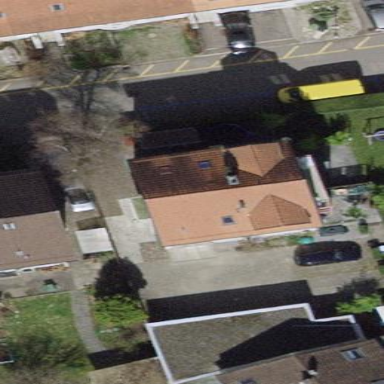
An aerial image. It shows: Apartments building with tiled roof.